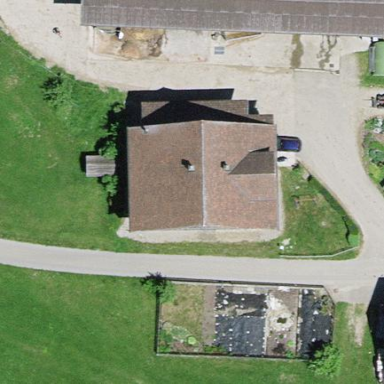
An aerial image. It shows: Farm building with gabled roof.